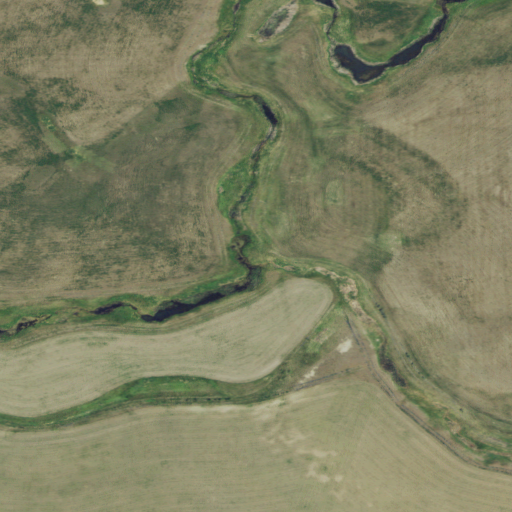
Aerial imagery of valley in Montana named Dugan Draw containing cultivated crops and herbaceous wetlands